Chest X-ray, PA view. Patient: 55 years old, sex F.
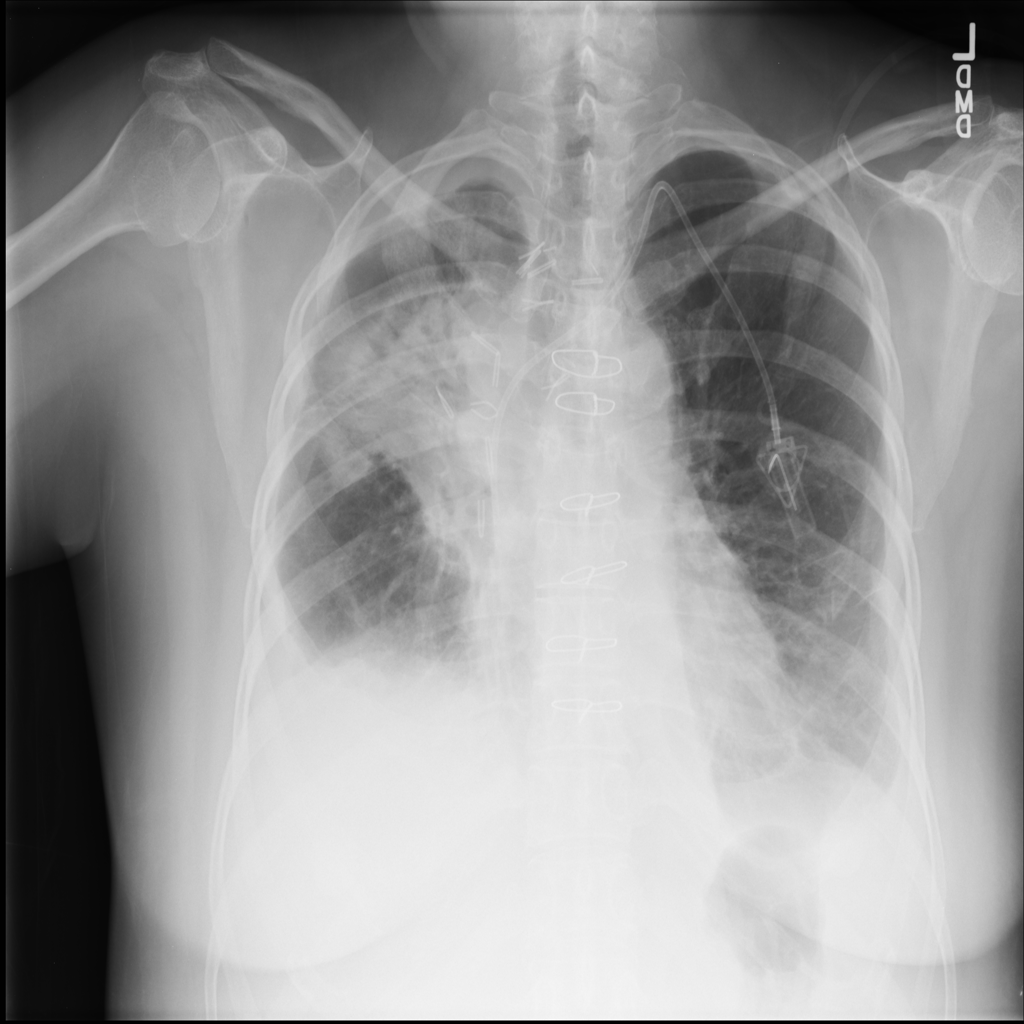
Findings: Consolidation, Pleural_Thickening